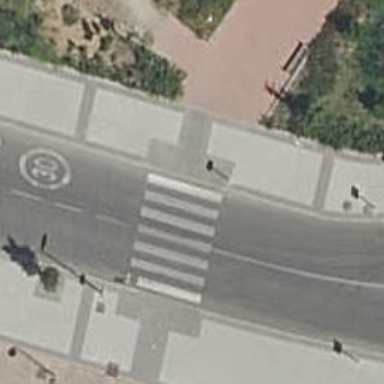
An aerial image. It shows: Uncontrolled zebra crossing on the road.